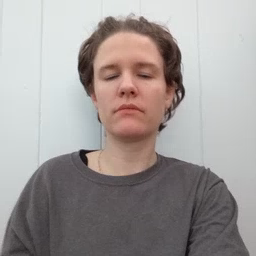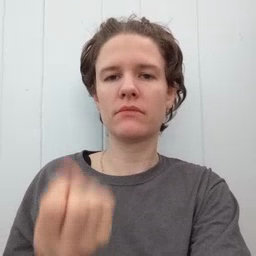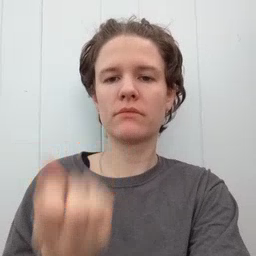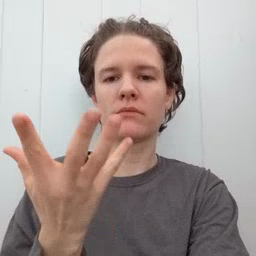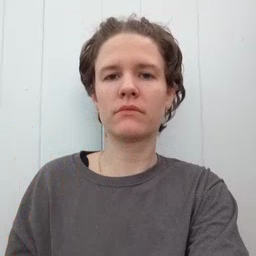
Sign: many